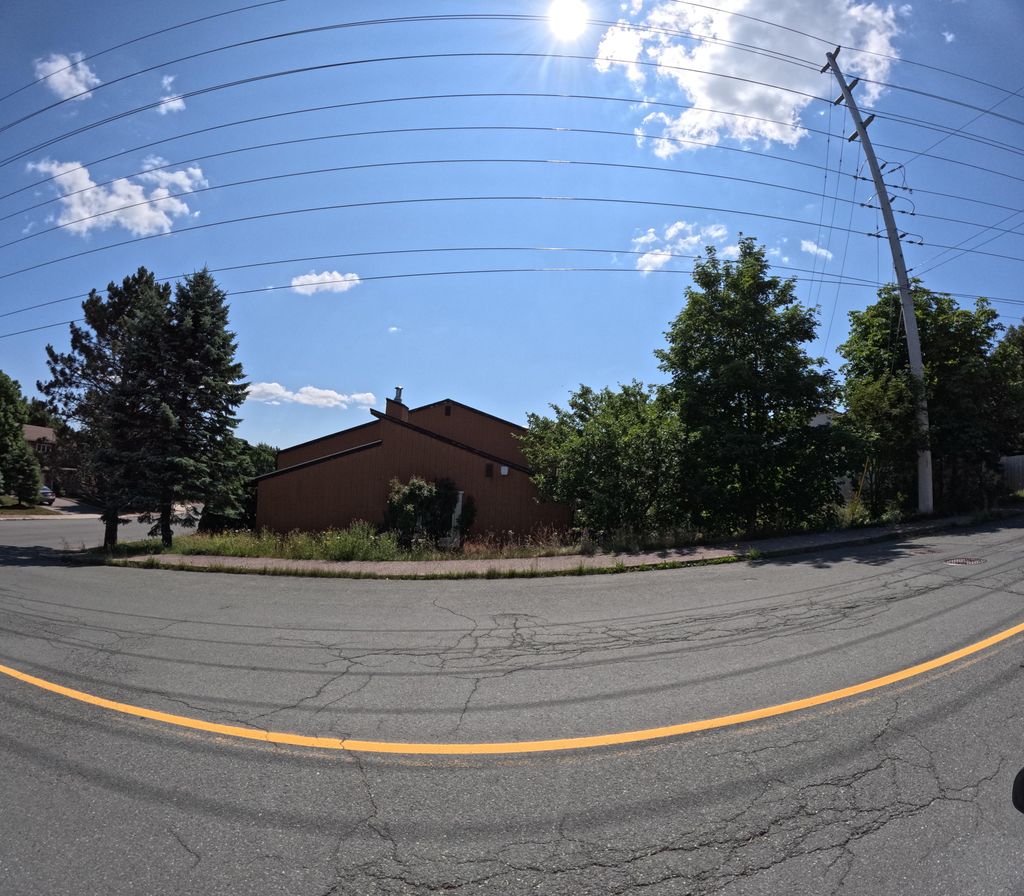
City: st_johns